Question: I was wondering if it is possible to use the 'View.onDrag' and 'View.onDrop' to add drag and drop reordering within one 'LazyGrid' manually?
Though I was able to make every Item draggable using 'onDrag', I have no idea how to implement the dropping part.

Here is the code I was experimenting with:
'''
import SwiftUI
//MARK: - Data
struct Data: Identifiable {
let id: Int
}
//MARK: - Model
class Model: ObservableObject {
@Published var data: [Data]
let columns = [
GridItem(.fixed(160)),
GridItem(.fixed(160))
]
init() {
data = Array<Data>(repeating: Data(id: 0), count: 100)
for i in 0..<data.count {
data[i] = Data(id: i)
}
}
}
//MARK: - Grid
struct ContentView: View {
@StateObject private var model = Model()
var body: some View {
ScrollView {
LazyVGrid(columns: model.columns, spacing: 32) {
ForEach(model.data) { d in
ItemView(d: d)
.id(d.id)
.frame(width: 160, height: 240)
.background(Color.green)
.onDrag { return NSItemProvider(object: String(d.id) as NSString) }
}
}
}
}
}
//MARK: - GridItem
struct ItemView: View {
var d: Data
var body: some View {
VStack {
Text(String(d.id))
.font(.headline)
.foregroundColor(.white)
}
}
}
'''
Thank you!
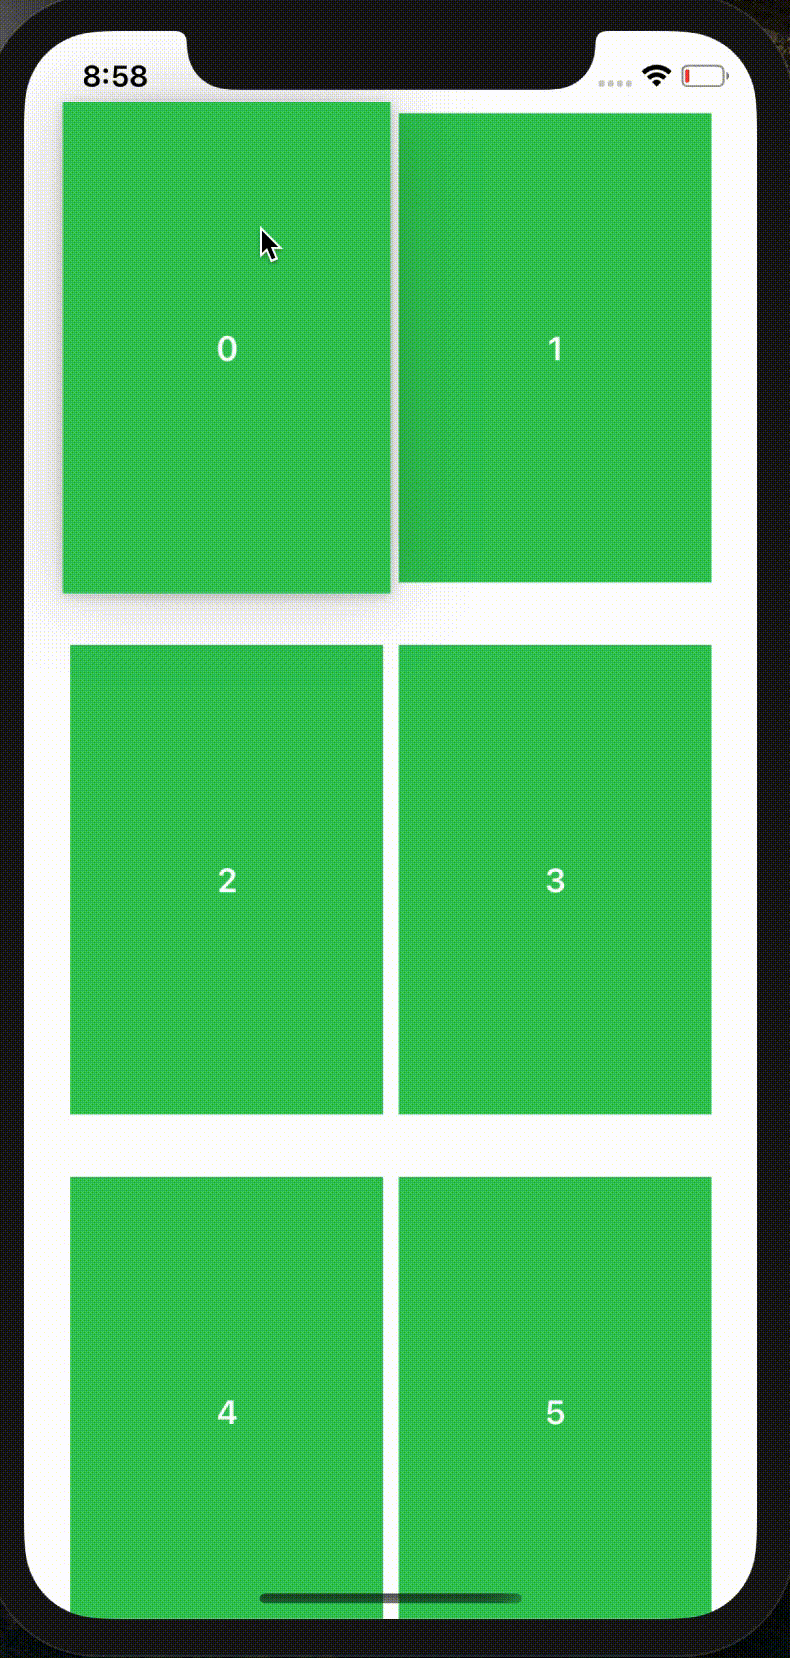
Answer: Here is completed simple demo of possible approach (did not tune it much, 'cause code growing fast as for demo).
<URL>
Important points are: a) reordering does not suppose waiting for drop, so should be tracked on the fly; b) to avoid dances with coordinates it is more simple to handle drop by grid item views; c) find what to where move and do this in data model, so SwiftUI animate views by itself.
Tested with Xcode 12b3 / iOS 14
'''
import SwiftUI
import UniformTypeIdentifiers
struct GridData: Identifiable, Equatable {
let id: Int
}
//MARK: - Model
class Model: ObservableObject {
@Published var data: [GridData]
let columns = [
GridItem(.fixed(160)),
GridItem(.fixed(160))
]
init() {
data = Array(repeating: GridData(id: 0), count: 100)
for i in 0..<data.count {
data[i] = GridData(id: i)
}
}
}
//MARK: - Grid
struct DemoDragRelocateView: View {
@StateObject private var model = Model()
@State private var dragging: GridData?
var body: some View {
ScrollView {
LazyVGrid(columns: model.columns, spacing: 32) {
ForEach(model.data) { d in
GridItemView(d: d)
.overlay(dragging?.id == d.id ? Color.white.opacity(0.8) : Color.clear)
.onDrag {
self.dragging = d
return NSItemProvider(object: String(d.id) as NSString)
}
.onDrop(of: [UTType.text], delegate: DragRelocateDelegate(item: d, listData: $model.data, current: $dragging))
}
}.animation(.default, value: model.data)
}
}
}
struct DragRelocateDelegate: DropDelegate {
let item: GridData
@Binding var listData: [GridData]
@Binding var current: GridData?
func dropEntered(info: DropInfo) {
if item != current {
let from = listData.firstIndex(of: current!)!
let to = listData.firstIndex(of: item)!
if listData[to].id != current!.id {
listData.move(fromOffsets: IndexSet(integer: from),
toOffset: to > from ? to + 1 : to)
}
}
}
func dropUpdated(info: DropInfo) -> DropProposal? {
return DropProposal(operation: .move)
}
func performDrop(info: DropInfo) -> Bool {
self.current = nil
return true
}
}
//MARK: - GridItem
struct GridItemView: View {
var d: GridData
var body: some View {
VStack {
Text(String(d.id))
.font(.headline)
.foregroundColor(.white)
}
.frame(width: 160, height: 240)
.background(Color.green)
}
}
'''
## Edit
Here is how to fix the never disappearing drag item when dropped outside of any grid item:
'''
struct DropOutsideDelegate: DropDelegate {
@Binding var current: GridData?
func performDrop(info: DropInfo) -> Bool {
current = nil
return true
}
}
'''
'''
struct DemoDragRelocateView: View {
...
var body: some View {
ScrollView {
...
}
.onDrop(of: [UTType.text], delegate: DropOutsideDelegate(current: $dragging))
}
}
'''